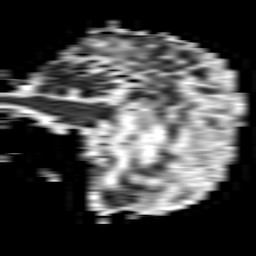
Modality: ADC
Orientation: sagittal
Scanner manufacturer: philips
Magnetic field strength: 1.5 T
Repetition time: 3.403 s
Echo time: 0.06922 s